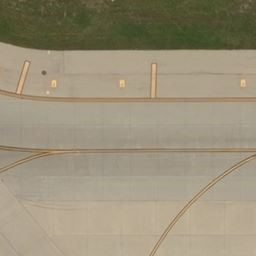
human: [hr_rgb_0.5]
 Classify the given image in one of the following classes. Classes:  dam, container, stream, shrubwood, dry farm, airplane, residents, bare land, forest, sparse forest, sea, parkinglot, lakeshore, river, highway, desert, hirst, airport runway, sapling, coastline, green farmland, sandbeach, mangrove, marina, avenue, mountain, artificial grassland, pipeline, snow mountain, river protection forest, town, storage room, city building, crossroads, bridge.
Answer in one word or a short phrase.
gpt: airport runway